Question: I want to do a simple window.scrollTo(0,0) on a button click. I want it to just move the window to the top. Unfortunately the 'window.scrollTo(0,0)' does nothing with the GUI.
I suspect it has something to do with React and the structure of the application.
'''
scrollToTop: function() {
window.scrollTo(0, 0);
}
'''

Do I have to do it in another way with react or is there something I have missed?
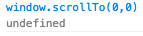
Answer: I found that the problem was that I had a fixed position on my main container.
'''
main-container {
position: fixed; // Should use either static or relative
}
'''
This made the window keep its position "fixed", which meant that 'window.scrollTo()'would not change the position.
So be careful using 'position: fixed;'unless you want the element to stick in the viewport. (like a header)